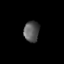
Tissue: lung
Cell type: Others
Senescence score: 0.1911
Nuclear area (px): 315
Mean DAPI intensity: 87